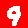
Digit: 9